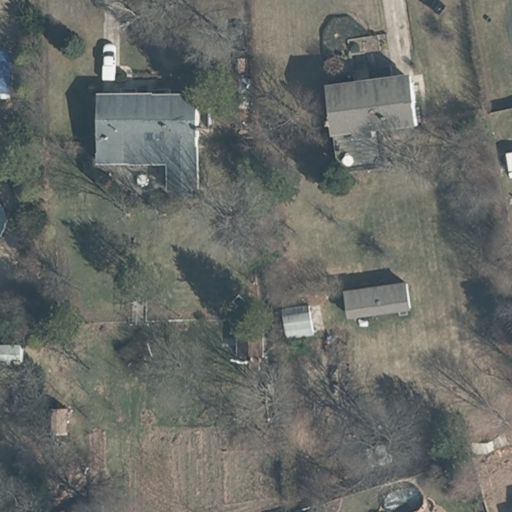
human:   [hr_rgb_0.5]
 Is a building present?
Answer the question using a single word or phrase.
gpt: yes

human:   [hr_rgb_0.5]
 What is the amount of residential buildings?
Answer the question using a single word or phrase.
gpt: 2

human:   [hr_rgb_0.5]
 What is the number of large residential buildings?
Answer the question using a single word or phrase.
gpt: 0

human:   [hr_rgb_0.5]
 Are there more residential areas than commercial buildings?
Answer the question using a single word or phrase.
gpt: yes

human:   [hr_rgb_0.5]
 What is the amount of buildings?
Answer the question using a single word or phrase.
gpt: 6

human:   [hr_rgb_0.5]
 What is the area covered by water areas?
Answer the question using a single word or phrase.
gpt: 0m2

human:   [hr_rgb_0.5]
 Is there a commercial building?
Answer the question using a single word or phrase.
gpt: no

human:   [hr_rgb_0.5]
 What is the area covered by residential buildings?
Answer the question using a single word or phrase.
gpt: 516m2

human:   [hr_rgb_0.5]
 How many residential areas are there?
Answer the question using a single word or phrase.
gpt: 1

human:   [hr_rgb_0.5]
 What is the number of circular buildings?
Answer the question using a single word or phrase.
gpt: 0

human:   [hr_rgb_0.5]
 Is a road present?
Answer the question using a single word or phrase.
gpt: no

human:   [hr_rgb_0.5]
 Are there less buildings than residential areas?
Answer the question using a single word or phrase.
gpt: no

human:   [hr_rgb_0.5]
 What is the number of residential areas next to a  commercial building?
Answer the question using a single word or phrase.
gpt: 0

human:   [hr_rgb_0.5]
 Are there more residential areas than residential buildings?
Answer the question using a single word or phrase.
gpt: no

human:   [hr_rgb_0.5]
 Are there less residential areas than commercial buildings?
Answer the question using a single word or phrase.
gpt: no

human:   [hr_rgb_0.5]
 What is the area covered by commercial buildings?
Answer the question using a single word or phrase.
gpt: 0m2

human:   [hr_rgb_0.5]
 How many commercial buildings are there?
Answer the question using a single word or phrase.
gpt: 0

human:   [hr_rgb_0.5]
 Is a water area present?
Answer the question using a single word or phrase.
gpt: no

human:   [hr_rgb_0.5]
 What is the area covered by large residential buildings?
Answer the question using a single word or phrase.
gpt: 0m2

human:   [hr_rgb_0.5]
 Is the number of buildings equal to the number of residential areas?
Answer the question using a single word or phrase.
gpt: no

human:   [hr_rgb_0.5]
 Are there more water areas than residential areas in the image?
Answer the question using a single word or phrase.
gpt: no

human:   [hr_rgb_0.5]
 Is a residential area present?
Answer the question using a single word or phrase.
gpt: yes

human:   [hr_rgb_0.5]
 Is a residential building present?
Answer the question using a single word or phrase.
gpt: yes

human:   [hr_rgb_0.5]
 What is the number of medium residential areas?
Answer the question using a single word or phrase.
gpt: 0

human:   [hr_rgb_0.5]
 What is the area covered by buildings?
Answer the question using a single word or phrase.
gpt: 693m2

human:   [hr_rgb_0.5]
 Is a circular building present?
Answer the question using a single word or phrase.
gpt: no

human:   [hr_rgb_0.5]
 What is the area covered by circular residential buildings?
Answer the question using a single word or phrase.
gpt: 0m2

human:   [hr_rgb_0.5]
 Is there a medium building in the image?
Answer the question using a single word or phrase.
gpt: yes

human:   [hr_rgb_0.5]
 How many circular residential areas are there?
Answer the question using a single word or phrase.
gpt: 0

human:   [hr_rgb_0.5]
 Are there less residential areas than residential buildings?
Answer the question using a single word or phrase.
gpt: yes

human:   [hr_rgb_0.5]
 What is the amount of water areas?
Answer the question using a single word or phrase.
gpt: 0

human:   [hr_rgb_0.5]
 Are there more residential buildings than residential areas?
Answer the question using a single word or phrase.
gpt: yes

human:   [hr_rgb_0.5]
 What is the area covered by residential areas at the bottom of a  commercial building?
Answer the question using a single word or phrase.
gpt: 0m2

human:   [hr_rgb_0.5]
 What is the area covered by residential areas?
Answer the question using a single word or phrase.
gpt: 9196m2

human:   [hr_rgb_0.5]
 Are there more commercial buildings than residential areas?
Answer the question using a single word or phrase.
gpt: no

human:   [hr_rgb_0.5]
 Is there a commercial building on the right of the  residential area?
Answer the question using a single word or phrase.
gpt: no

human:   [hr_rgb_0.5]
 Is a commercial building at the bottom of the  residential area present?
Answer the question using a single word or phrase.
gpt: no

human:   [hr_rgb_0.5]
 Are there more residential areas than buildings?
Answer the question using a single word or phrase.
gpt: no

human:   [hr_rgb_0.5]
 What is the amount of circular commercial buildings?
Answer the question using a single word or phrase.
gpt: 0

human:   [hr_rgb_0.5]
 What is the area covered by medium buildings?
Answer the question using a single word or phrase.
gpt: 516m2

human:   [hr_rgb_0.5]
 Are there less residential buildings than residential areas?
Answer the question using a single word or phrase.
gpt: no

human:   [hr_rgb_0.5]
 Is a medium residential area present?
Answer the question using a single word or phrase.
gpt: no

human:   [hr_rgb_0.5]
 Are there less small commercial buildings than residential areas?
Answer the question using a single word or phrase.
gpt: yes

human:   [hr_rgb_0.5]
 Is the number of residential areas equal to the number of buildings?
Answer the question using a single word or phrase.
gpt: no

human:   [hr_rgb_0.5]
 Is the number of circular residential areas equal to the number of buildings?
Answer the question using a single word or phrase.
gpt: no

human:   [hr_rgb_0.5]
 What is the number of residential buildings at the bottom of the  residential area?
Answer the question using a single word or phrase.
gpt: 2

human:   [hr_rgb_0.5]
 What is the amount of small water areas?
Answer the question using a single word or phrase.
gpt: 0

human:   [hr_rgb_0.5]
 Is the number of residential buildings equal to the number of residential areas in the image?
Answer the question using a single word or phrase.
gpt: no

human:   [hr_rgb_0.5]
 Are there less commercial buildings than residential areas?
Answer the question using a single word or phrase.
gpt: yes

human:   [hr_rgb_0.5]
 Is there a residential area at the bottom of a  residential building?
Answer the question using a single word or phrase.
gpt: no

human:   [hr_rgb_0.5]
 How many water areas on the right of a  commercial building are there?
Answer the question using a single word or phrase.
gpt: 0

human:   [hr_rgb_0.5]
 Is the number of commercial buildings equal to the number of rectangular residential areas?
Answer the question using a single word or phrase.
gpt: yes

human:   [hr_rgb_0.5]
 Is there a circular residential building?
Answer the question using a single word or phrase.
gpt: no

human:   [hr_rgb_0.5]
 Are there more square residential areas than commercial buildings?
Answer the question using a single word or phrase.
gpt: no

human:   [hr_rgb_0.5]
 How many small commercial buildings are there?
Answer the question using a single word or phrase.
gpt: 0

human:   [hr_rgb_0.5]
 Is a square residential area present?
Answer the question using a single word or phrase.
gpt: no

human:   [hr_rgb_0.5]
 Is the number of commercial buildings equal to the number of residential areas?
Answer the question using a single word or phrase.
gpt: no

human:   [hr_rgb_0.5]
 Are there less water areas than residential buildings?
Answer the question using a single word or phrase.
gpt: yes

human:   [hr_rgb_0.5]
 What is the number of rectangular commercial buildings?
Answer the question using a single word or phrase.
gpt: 0

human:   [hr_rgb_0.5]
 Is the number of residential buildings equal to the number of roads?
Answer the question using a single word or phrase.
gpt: no

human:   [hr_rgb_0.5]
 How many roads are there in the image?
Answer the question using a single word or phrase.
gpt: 0

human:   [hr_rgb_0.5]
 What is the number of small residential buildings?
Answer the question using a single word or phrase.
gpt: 0

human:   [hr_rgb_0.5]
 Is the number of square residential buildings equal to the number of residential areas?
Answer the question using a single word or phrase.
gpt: no

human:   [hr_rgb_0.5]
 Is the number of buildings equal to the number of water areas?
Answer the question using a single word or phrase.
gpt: no